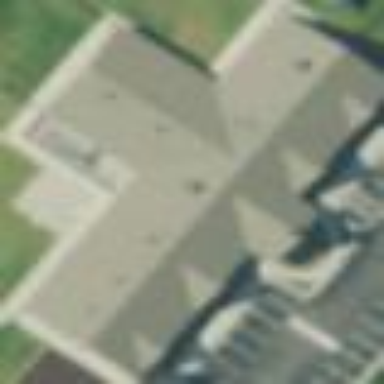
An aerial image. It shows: Building.